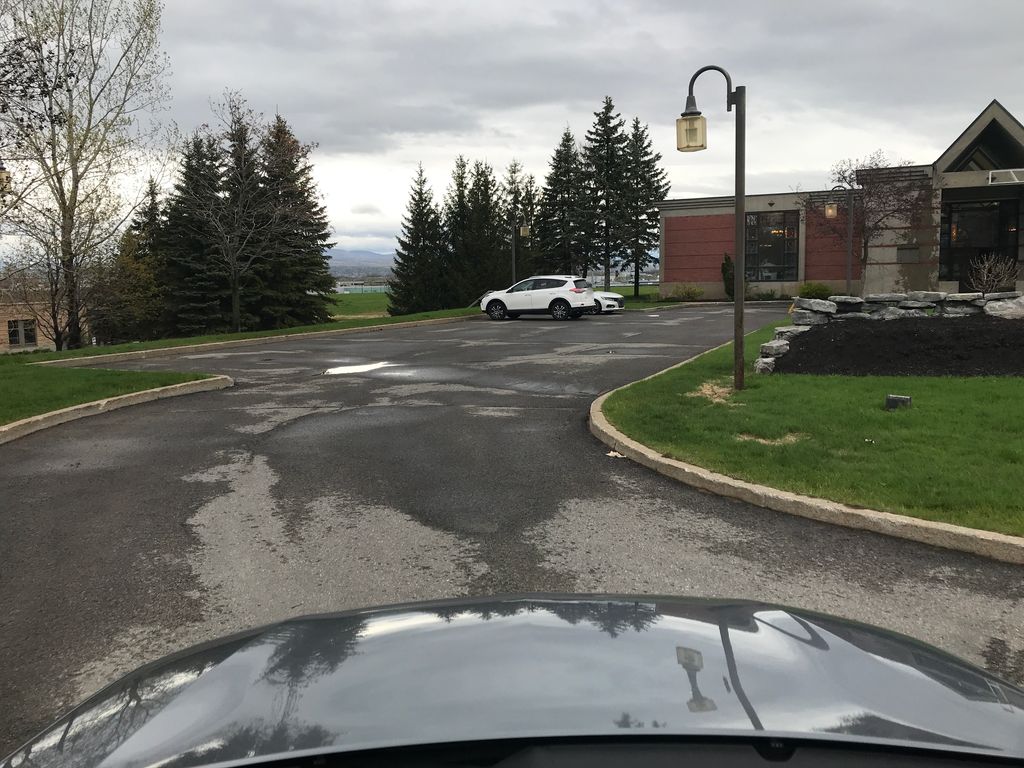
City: quebec_city